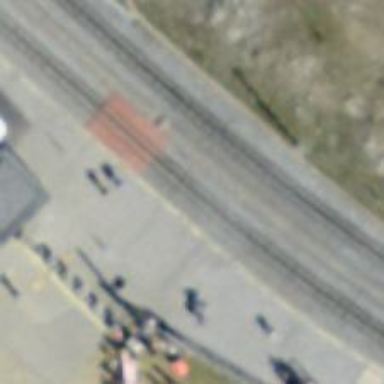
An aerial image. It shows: Public transport stop position.